Interaction volume radius: 10 \u00c5
Interaction volume height: 40 \u00c5
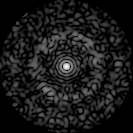
Disorder parameter: 0.8313